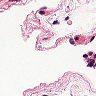
Metastatic tissue present: no